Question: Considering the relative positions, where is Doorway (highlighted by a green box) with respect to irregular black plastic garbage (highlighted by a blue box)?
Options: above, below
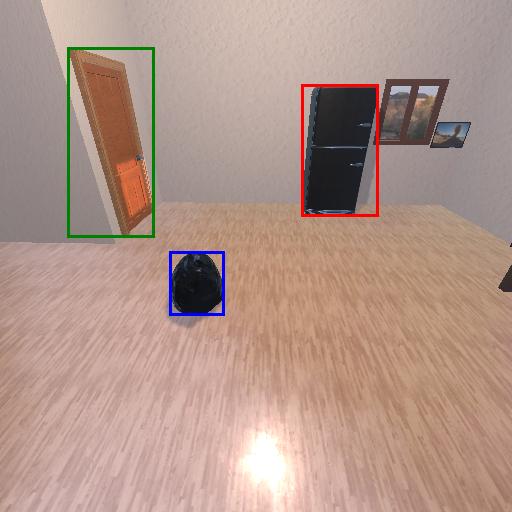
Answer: above